Question: When manipulating scala objects (primarily from the the scala.collection package) the operator overloaded functions seem to be available to be used in Java.
i.e. in scala
'''
var s = Set(1, 2, 3)
var t = s + 4
var x = s | t
'''
so in Java, looking at 'scala.collection.Set' in eclipse autocomplete, I can see the prototypes

But I'm unable to use them correctly
'''
import scala.collection.Set;
Set<Integer> s = new Set<Integer>();
Set<Integer> t = s.$plus(4); /* compile error with javac, or runtime error with eclipse/*
'''
How are these scala methods meant to be used from within Java?
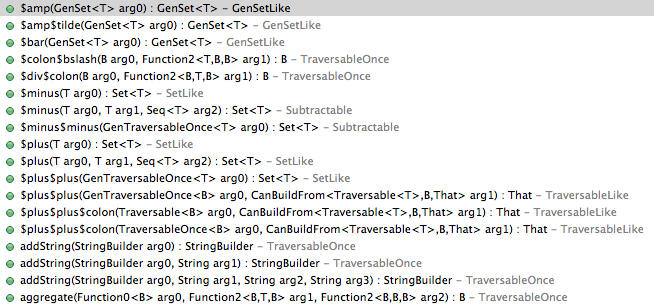
Answer: It would appear that you can't code to some scala interfaces in Java!
This code compiles and executes correctly in Sun and Eclipse.
Note the use of 'HashSet' on the left hand side of the assignment
'''
import scala.collection.HashSet;
public class TestCase1 {
public static void main(String[] args) {
HashSet<String> set2 = new HashSet<String>();
HashSet<String> set4 = set2.$plus("test");
System.out.println(set2.size());
System.out.println(set4.size());
}
}
'''
I believe it has something to do with Scalas ability to inherit multiple traits, which java eclipse doesn't understand.
For instance, HashSet extends 'AbstractSet, Set, GenericSetTemplate,SetLike, FlatHashTable, CustomParallelizable, Serializable' some of which are interfaces some of which are AbstractClasses.
The '.$plus()' Method would appear to come from 'SetLike', not 'Set', which would explain why calling the method on the 'Set' Supertype would cause this error.
That said I still can't refer to 'HashSet' using the Supertype 'SetLike' as that still fails, and thats as far as I can go.
I think the main problem here is Elipse somehow misrepresenting the Supertype as having as those methods, which is wrong.